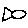
Label: fish